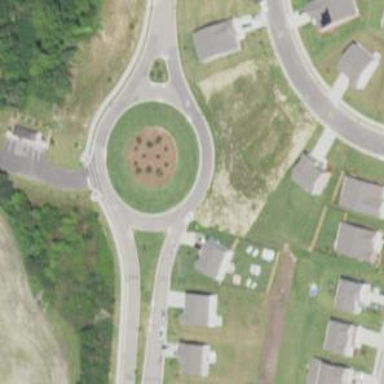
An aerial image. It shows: Residential road that intersects with roundabout.